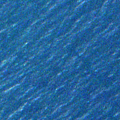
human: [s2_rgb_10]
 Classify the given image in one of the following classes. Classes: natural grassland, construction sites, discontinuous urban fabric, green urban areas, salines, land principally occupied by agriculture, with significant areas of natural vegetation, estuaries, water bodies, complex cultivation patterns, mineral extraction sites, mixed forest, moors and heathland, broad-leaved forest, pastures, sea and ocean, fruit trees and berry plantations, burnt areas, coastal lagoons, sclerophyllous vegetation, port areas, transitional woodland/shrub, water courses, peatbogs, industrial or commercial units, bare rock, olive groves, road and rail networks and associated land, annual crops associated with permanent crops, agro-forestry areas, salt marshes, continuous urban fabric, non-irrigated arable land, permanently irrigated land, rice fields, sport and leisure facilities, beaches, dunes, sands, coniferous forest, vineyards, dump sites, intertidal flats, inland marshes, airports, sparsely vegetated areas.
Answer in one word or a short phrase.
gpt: sea and ocean